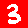
Digit: 3